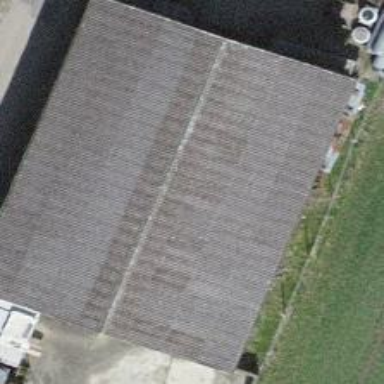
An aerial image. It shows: Warehouse building.